Field crop: tomato
Growth stage: 2
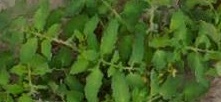
Species: tomato